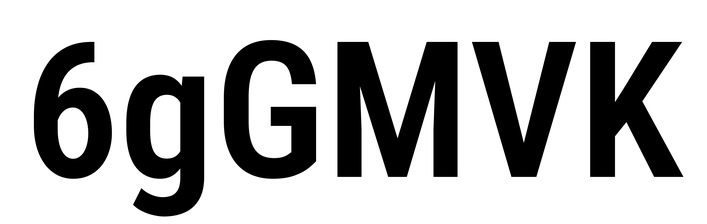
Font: Roboto_Condensed_SemiBold